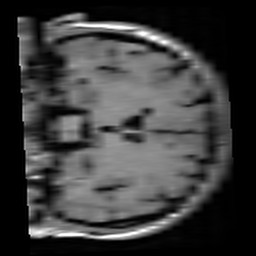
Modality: T1w
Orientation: coronal
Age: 33
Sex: female
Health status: healthy
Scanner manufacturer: siemens
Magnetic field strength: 3 T
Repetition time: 4.1 s
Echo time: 0.0085 s